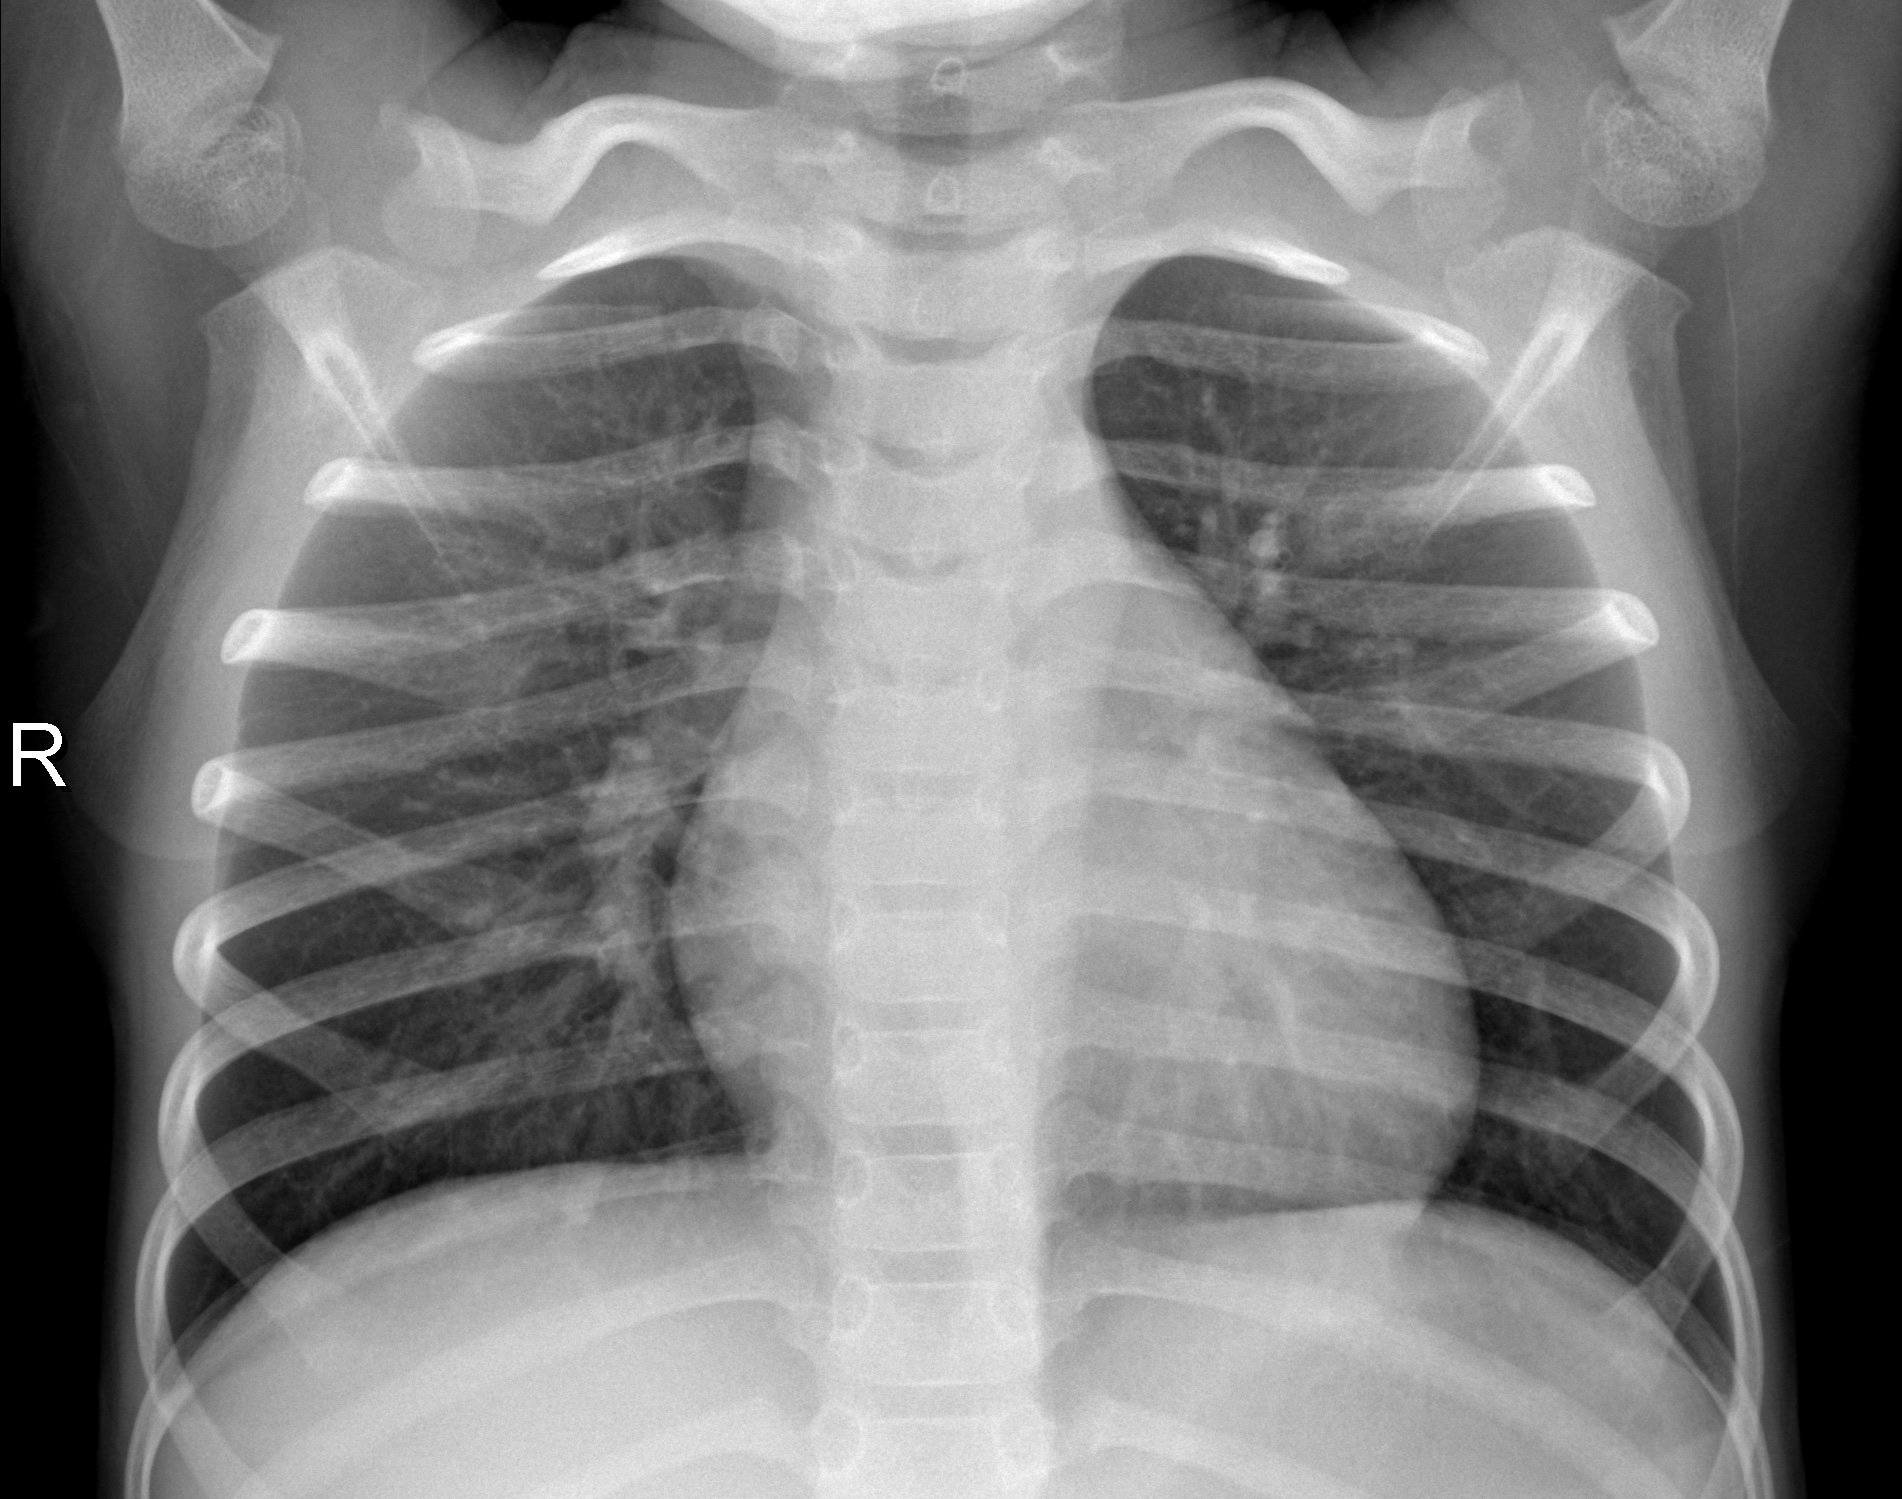
Diagnosis: NORMAL